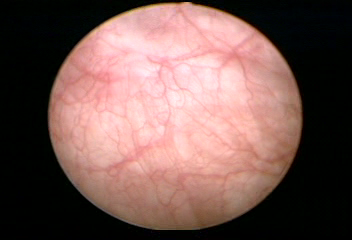
Modality: WLC
Class: Normal mucosa
Bladder cancer association: No